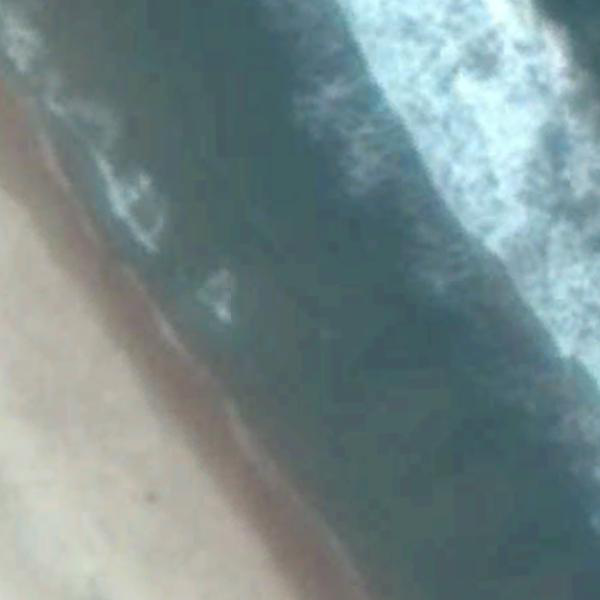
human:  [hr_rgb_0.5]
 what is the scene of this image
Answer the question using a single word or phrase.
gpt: beach